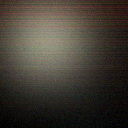
Screen state: off